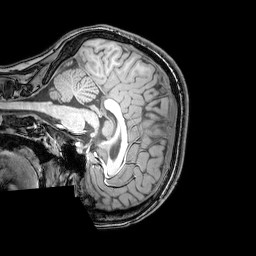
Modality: T1w
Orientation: sagittal
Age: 22
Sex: female
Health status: healthy
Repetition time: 0.081 s
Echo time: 0.037 s